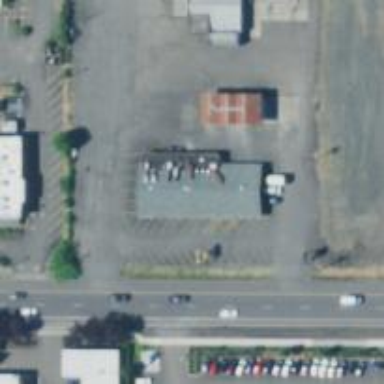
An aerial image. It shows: Parking space is available.